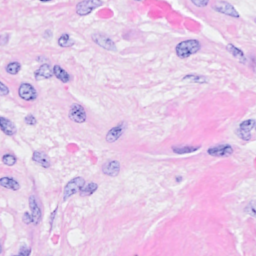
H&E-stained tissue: Breast